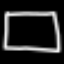
Label: square